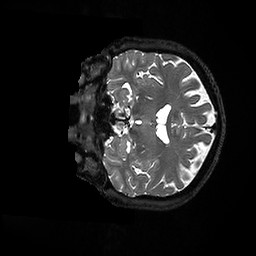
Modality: T2w
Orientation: coronal
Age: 55
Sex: female
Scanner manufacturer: ge
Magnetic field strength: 3 T
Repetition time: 3.202 s
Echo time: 0.06683 s